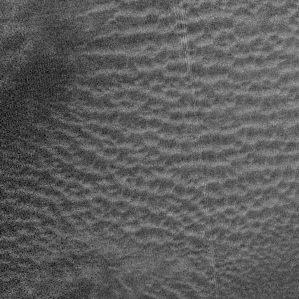
Label: frost